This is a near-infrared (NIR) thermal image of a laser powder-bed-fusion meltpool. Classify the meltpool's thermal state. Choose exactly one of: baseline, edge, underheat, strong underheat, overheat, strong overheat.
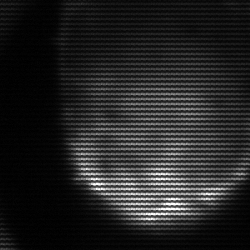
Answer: edge